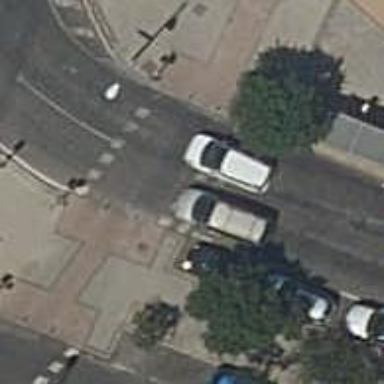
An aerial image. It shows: Crossing with traffic signals.